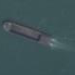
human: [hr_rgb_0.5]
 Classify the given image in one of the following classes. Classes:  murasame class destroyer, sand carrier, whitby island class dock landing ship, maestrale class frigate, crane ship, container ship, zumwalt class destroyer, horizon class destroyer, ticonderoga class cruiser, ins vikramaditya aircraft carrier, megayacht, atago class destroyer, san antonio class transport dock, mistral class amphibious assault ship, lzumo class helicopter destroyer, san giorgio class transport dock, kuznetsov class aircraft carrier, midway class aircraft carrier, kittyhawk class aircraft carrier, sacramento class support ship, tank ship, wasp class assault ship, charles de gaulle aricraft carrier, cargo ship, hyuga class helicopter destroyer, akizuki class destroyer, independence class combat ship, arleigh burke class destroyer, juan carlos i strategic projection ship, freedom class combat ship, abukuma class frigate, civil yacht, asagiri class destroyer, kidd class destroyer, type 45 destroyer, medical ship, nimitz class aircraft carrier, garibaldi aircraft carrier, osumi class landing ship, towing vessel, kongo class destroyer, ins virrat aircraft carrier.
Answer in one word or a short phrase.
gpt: Sand carrier